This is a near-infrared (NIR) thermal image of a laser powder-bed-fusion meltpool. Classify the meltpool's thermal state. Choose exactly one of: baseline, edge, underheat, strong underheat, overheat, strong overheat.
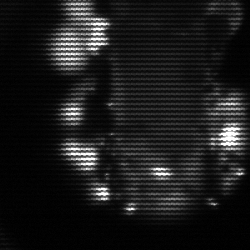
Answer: strong underheat